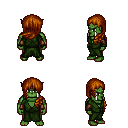
a pixel art fantasy rpg character, male body template, orc, green skin, green robe, white pants, brunette left-swept hairstyle, leather bracers, four views (front, back, left, right), 2x2 character sprite sheet, small pixel art, hard edges, no anti-aliasing